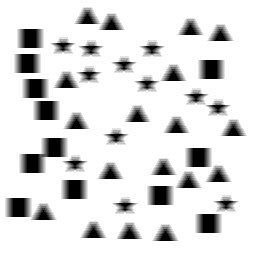
Squares: 12
Triangles: 18
Stars: 12
Total shapes: 42